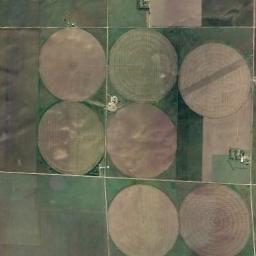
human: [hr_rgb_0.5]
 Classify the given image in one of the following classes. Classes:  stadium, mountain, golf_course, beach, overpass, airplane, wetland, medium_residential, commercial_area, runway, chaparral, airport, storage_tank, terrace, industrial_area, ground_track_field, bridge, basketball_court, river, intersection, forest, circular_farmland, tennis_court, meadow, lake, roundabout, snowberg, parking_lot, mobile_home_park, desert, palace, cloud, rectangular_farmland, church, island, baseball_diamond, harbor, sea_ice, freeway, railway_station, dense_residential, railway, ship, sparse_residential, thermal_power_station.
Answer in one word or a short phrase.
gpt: circular_farmland